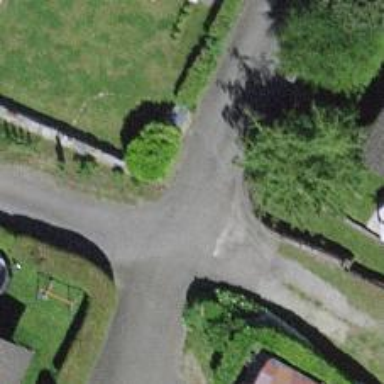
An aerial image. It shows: Living street.